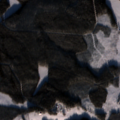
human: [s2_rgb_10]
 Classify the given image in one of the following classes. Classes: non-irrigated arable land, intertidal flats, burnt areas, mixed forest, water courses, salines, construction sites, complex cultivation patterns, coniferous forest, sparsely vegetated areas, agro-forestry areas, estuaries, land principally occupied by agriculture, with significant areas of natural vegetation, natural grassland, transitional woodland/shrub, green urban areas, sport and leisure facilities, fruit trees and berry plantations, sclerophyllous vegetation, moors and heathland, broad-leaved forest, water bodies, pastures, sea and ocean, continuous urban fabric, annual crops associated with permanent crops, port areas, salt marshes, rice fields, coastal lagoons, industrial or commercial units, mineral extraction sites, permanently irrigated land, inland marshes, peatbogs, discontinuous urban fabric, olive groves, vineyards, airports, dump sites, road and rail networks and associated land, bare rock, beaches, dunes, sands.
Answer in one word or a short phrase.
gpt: non-irrigated arable land, coniferous forest, mixed forest, transitional woodland/shrub